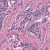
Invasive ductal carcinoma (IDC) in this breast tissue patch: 1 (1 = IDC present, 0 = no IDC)